Question: First, I have added a dependency in gradle, and then sync the project. We have no error, but when we run the application, we got an error which is also showing in the image.
'''
:app:transformClassesWithJarMergingForDebug FAILED
Error:Execution failed for task ':app:transformClassesWithJarMergingForDebug'.
com.android.build.api.transform.TransformException: java.util.zip.ZipException: duplicate entry: javax/inject/Inject.class
'''
We found a duplicate jar file with different version which is highlighted above. Now I want to remove only this duplicate jar file('java.inject-1').
Hope someone has a solution for this.

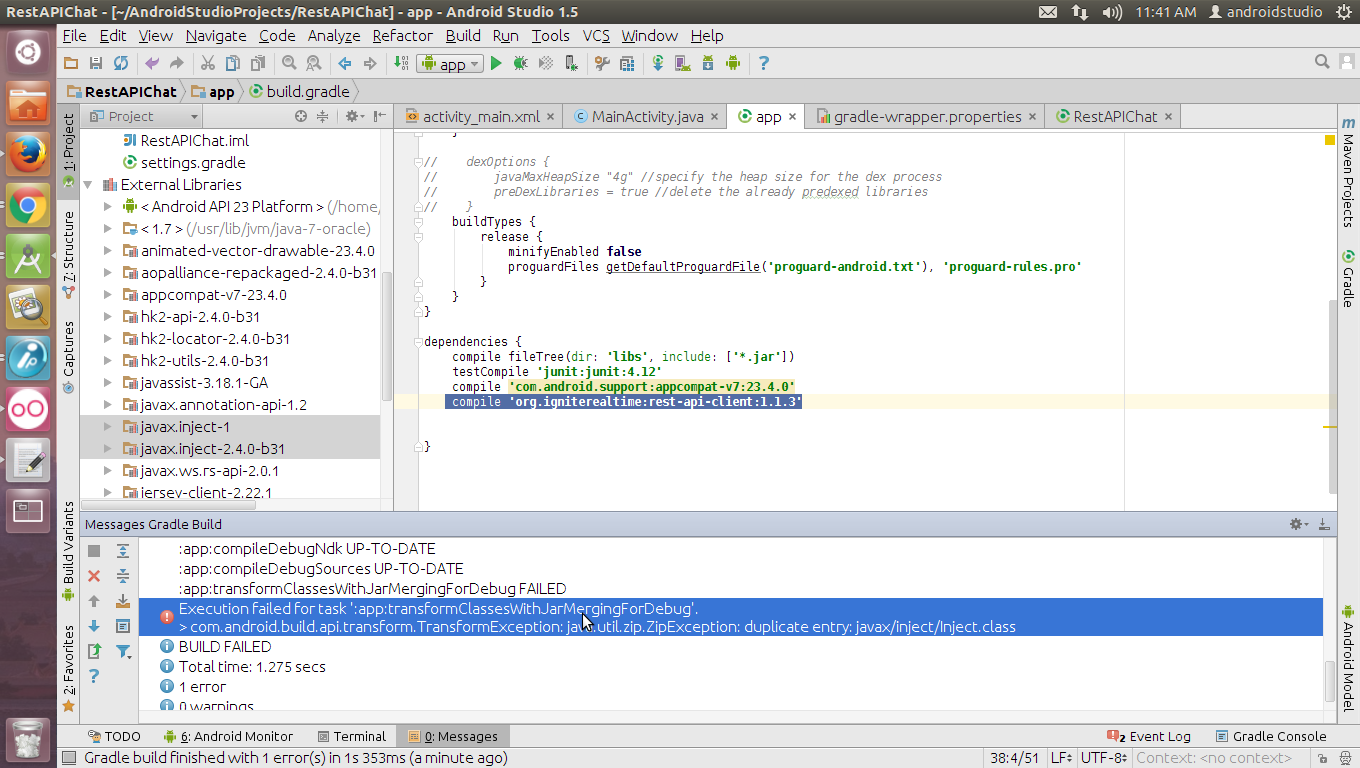
Answer: please try below in your 'gradle' dependency.
'''
compile('org.igniterealtime:rest-api-client:1.1.3')
{exclude module: "javax.inject"}
'''